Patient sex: M
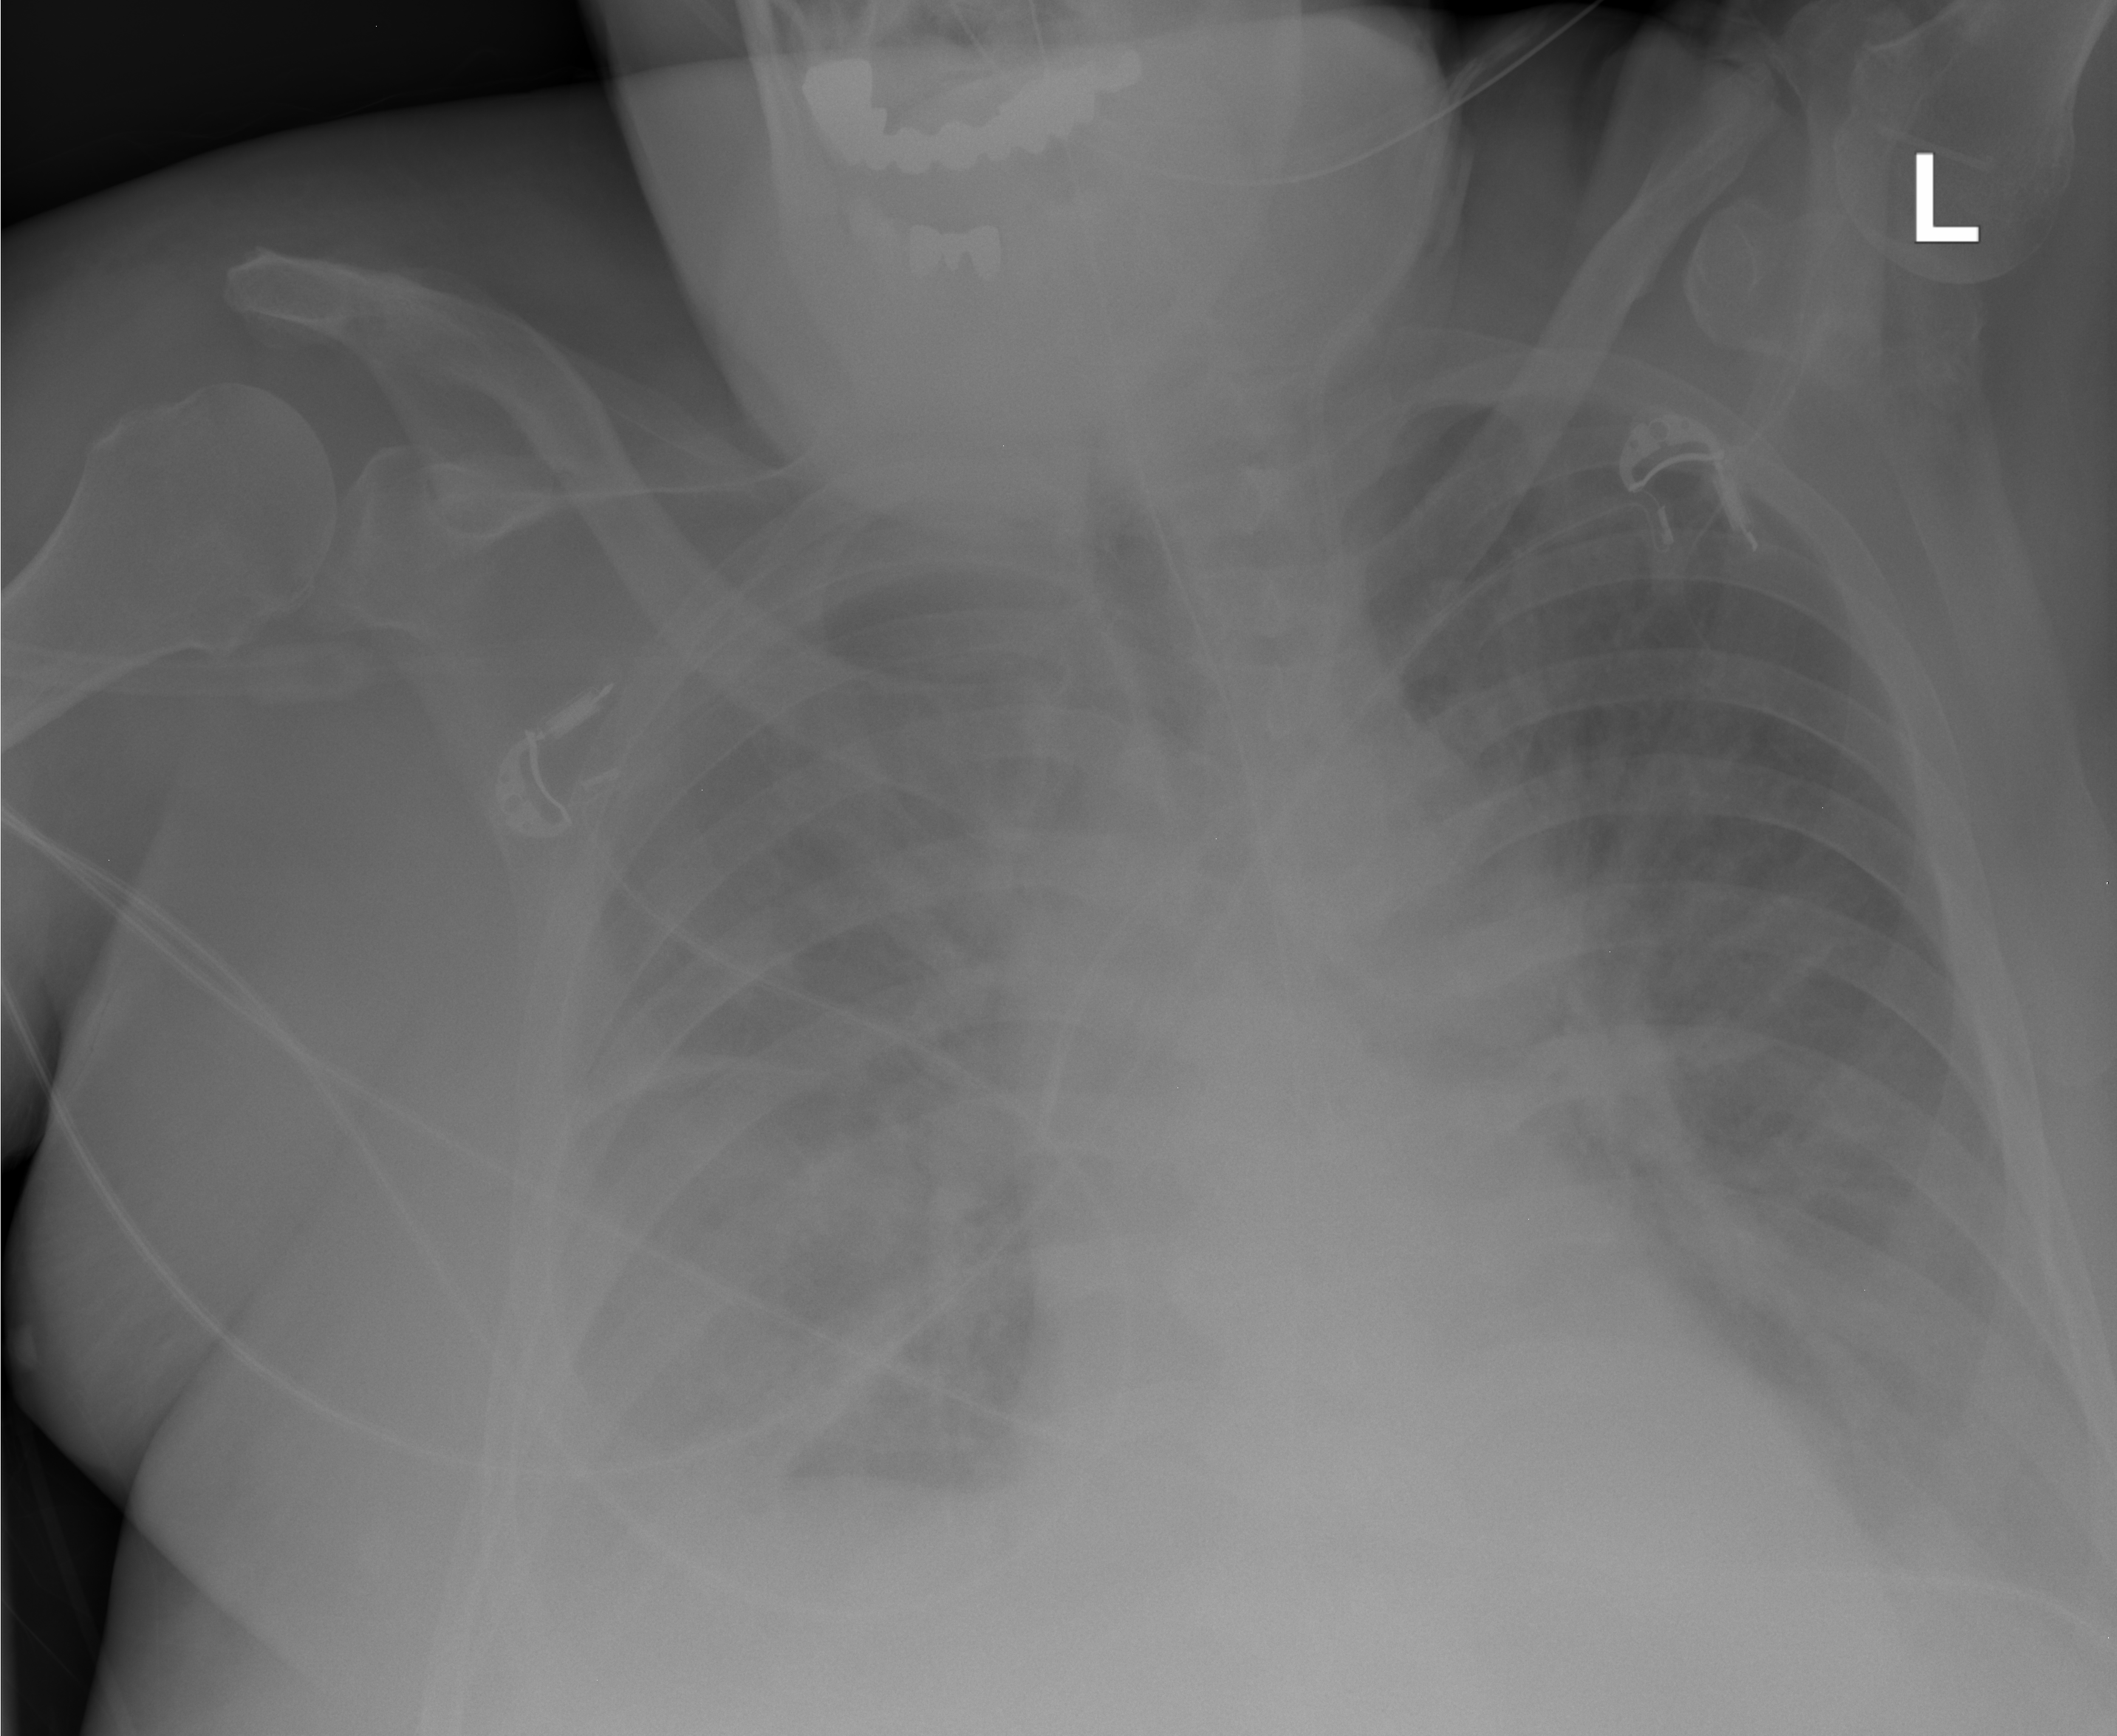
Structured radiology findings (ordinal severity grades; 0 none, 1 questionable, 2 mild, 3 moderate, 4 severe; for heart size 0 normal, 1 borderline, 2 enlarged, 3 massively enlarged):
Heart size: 2
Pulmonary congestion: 2
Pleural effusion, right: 2
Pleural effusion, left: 2
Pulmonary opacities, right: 2
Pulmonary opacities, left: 2
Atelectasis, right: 2
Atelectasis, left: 2